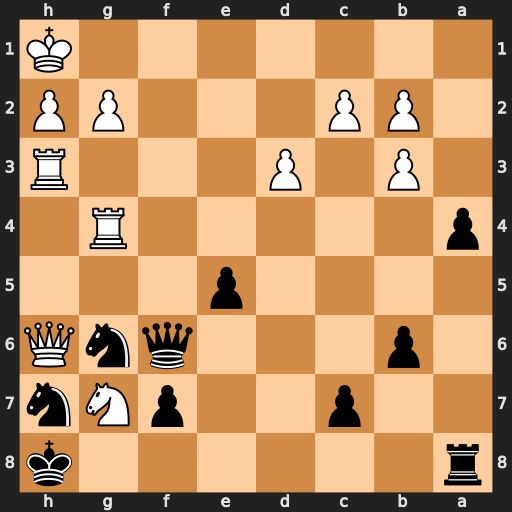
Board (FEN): r6k/2p2pNn/1p3qnQ/4p3/p5R1/1P1P3R/1PP3PP/7K
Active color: b
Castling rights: -
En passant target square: -
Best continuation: Qf1#